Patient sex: F
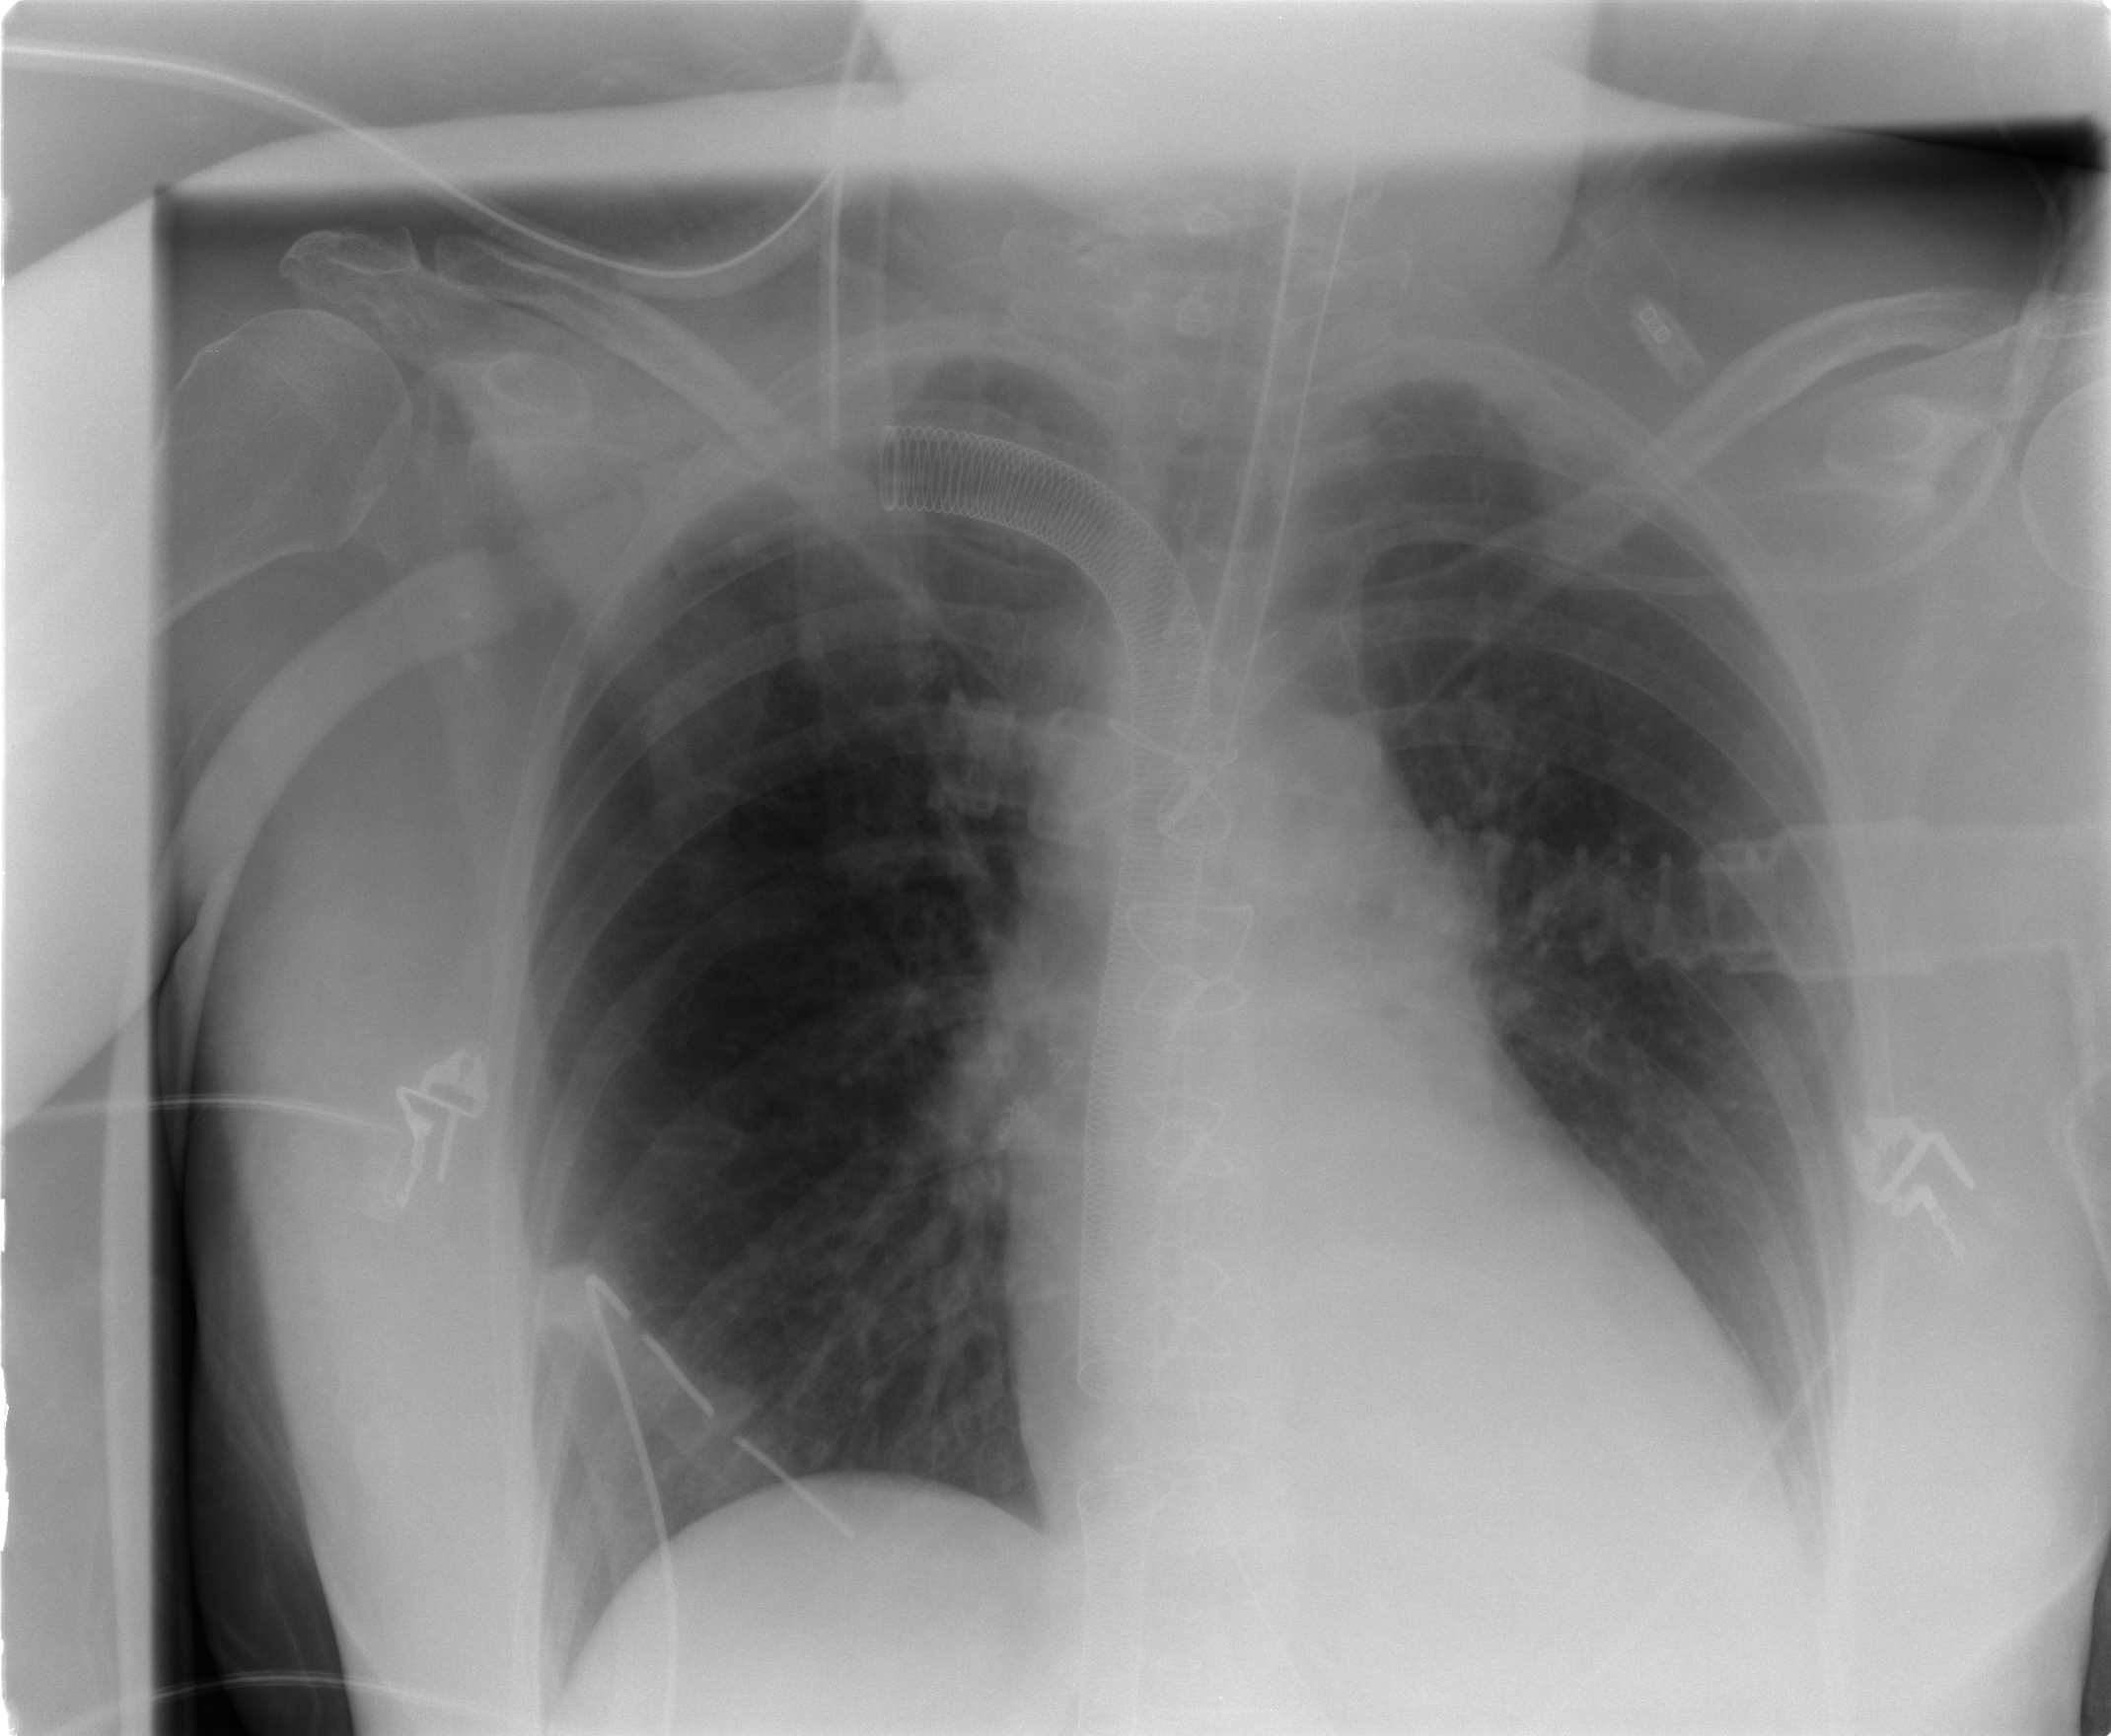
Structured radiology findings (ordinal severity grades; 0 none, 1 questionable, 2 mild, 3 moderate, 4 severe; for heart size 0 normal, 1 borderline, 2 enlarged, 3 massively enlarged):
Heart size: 2
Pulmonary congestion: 0
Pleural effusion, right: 0
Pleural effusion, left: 1
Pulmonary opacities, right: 0
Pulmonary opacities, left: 0
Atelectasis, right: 0
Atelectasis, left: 0